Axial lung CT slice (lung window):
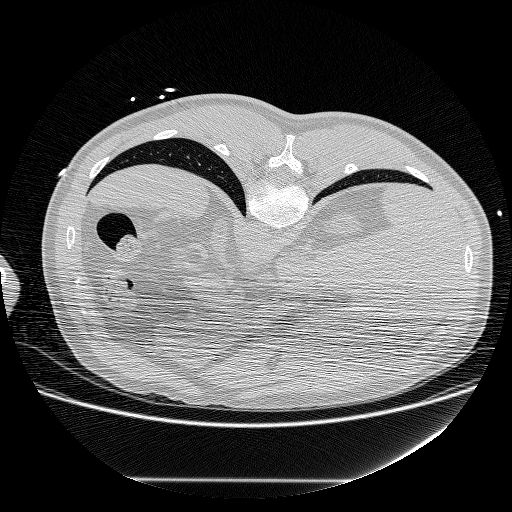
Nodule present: no